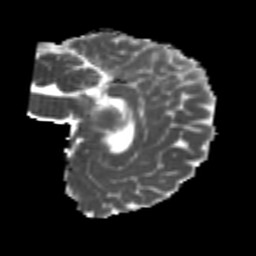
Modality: MD
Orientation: sagittal
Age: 23
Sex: female
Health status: healthy
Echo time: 0.074 s